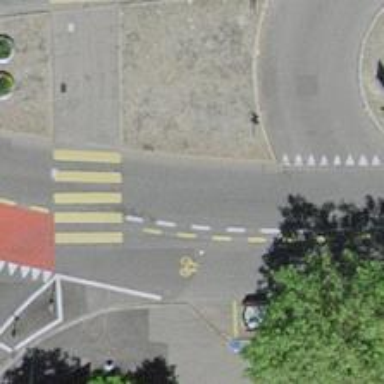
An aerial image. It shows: Secondary road with asphalt surface. There is separate sidewalk and exclusive cycle lane.